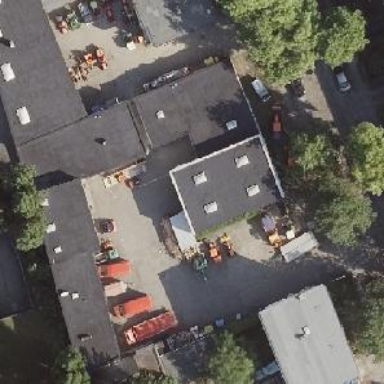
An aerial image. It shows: Commercial building.